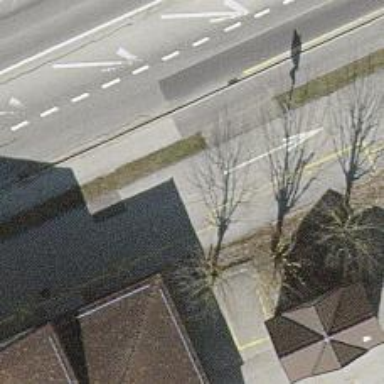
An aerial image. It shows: Paved footway.